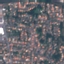
Land use / land cover class: Residential